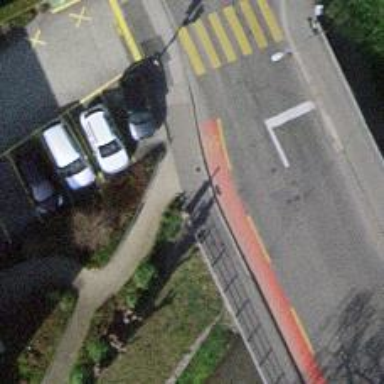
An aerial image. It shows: Sidewalk on asphalt footway bridge.